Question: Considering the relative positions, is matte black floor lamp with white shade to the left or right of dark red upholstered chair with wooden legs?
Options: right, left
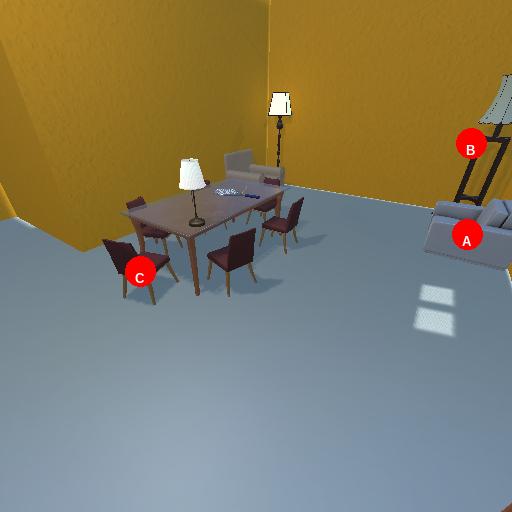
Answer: right